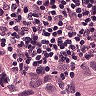
Metastatic tissue present: yes